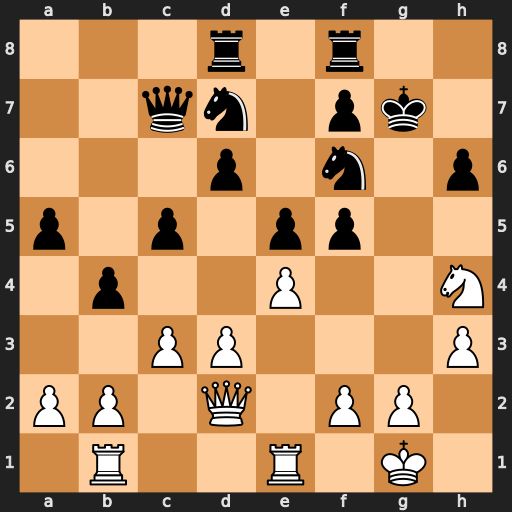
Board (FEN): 3r1r2/2qn1pk1/3p1n1p/p1p1pp2/1p2P2N/2PP3P/PP1Q1PP1/1R2R1K1
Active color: w
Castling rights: -
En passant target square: -
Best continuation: Nxf5+ Kh8 Qxh6+ Nh7 Qg7#